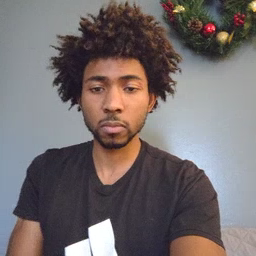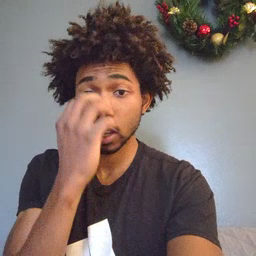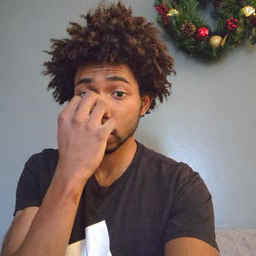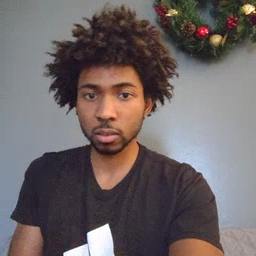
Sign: clown